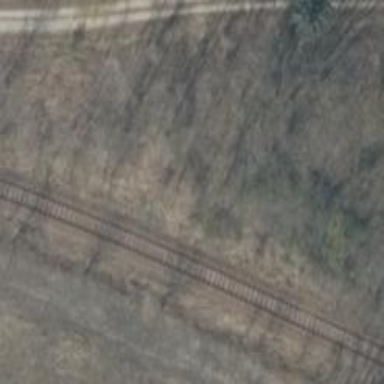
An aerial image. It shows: Unused railway yard.